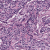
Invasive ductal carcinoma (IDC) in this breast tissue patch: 1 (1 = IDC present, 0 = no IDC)